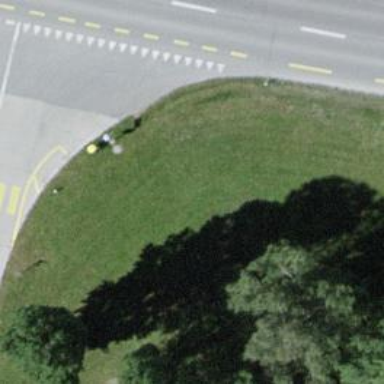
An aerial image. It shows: Post box is visible.